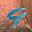
Label: 9